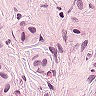
Metastatic tissue present: yes